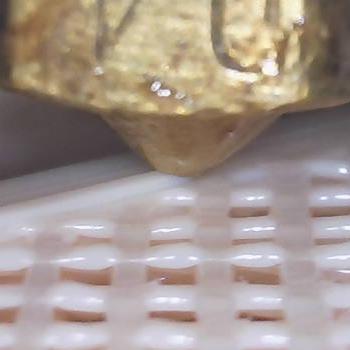
Flow rate: 84%